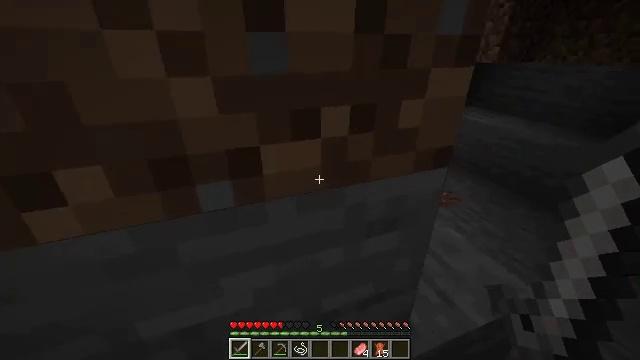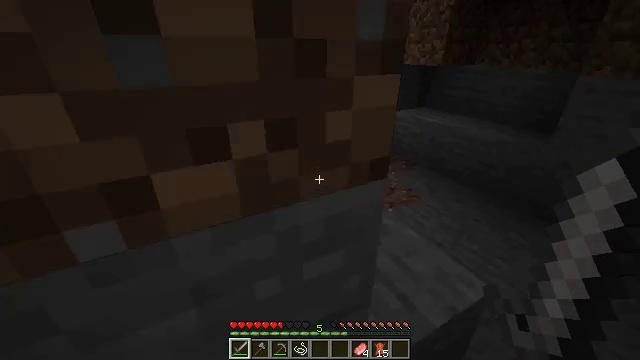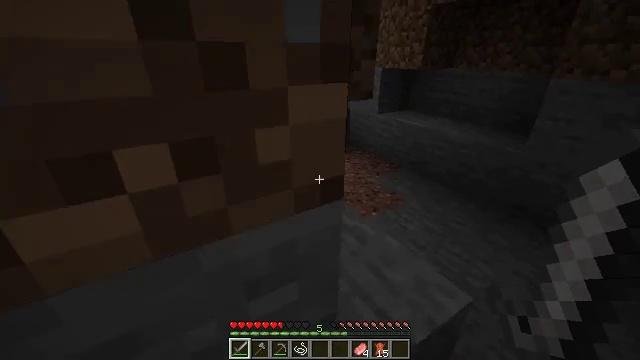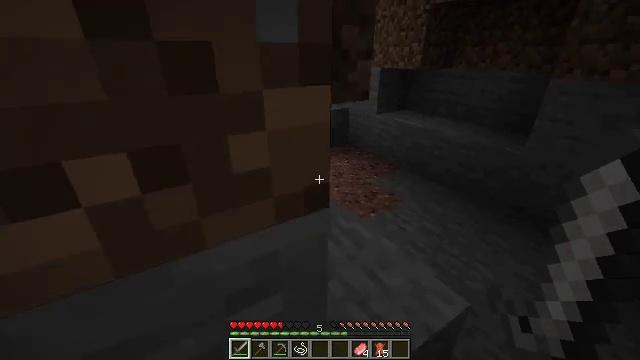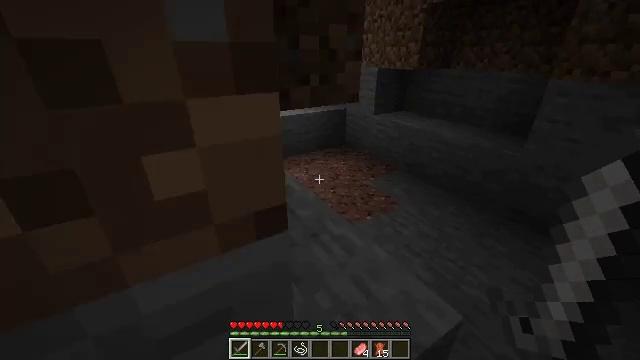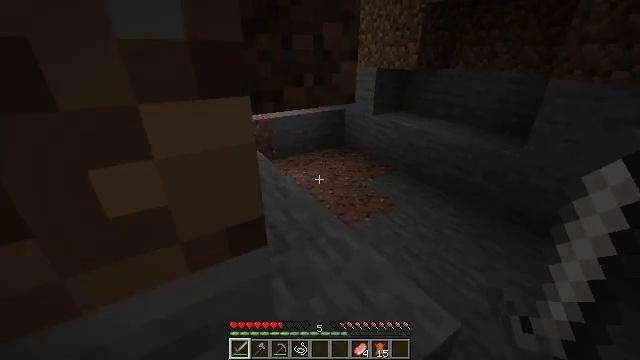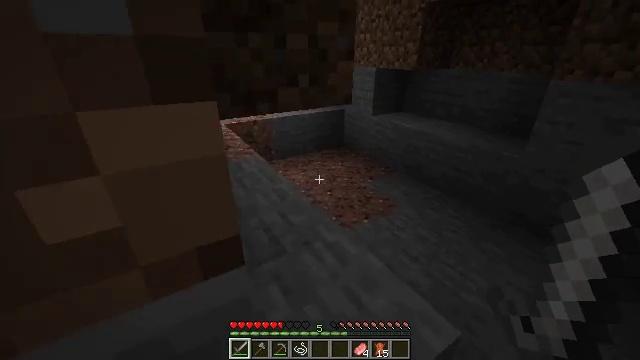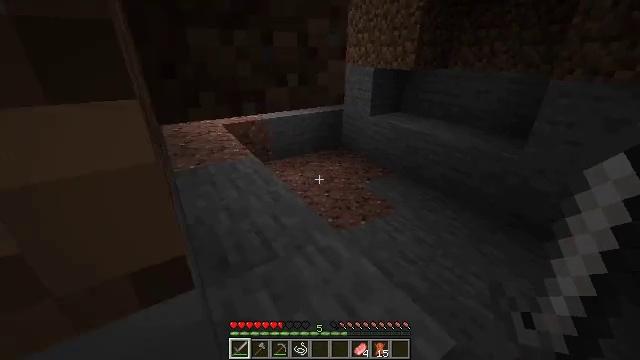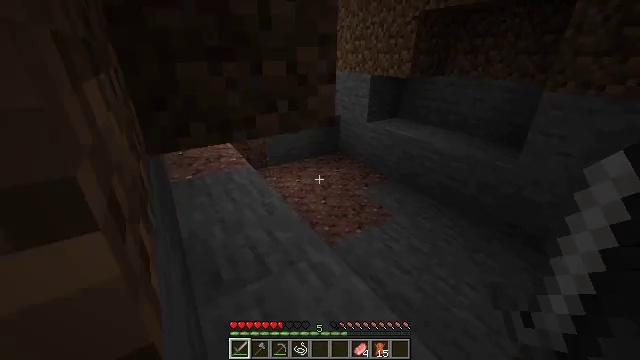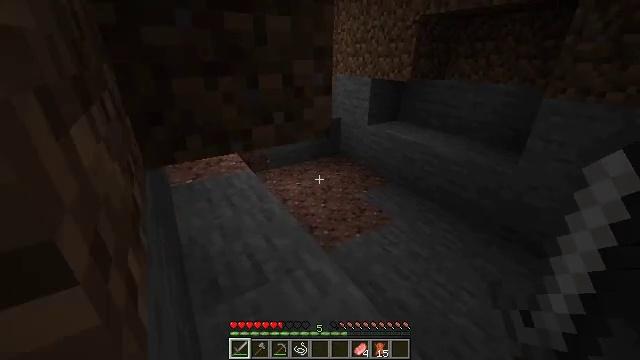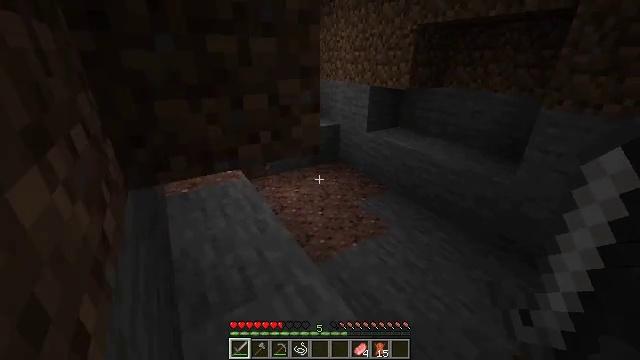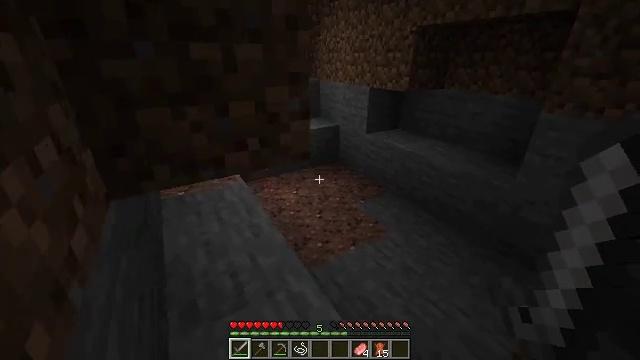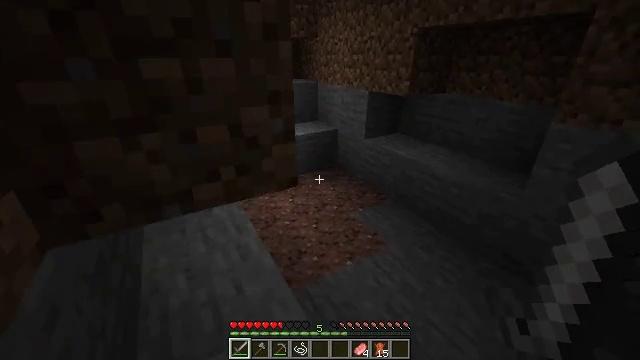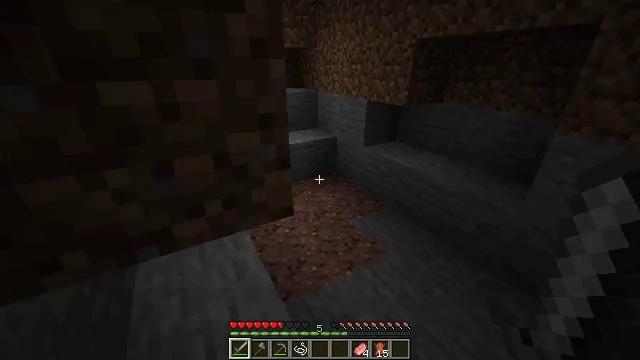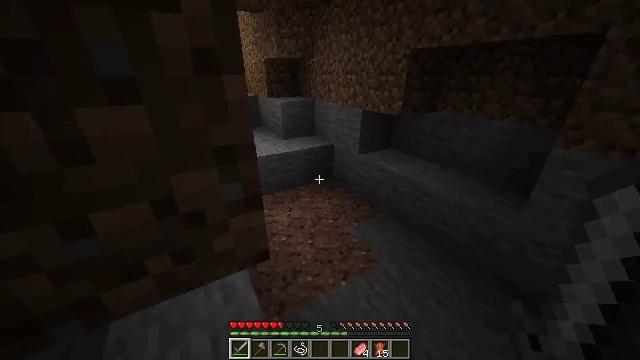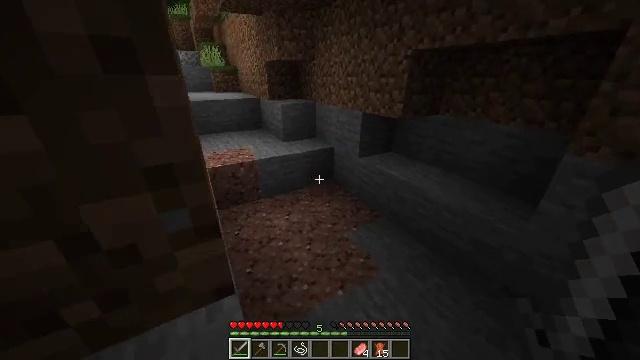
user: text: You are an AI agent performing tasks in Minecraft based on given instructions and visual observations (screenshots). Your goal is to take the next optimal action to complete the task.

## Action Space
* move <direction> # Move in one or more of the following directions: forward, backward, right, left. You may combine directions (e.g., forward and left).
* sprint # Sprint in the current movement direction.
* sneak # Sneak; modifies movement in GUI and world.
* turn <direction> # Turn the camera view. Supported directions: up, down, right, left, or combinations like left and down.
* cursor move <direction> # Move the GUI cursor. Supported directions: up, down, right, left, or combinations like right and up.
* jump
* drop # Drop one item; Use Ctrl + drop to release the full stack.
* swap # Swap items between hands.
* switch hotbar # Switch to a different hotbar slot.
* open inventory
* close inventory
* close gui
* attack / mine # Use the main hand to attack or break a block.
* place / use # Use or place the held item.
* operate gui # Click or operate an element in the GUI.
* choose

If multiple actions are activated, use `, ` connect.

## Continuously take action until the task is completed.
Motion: motion action
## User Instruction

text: Mine block crafting table.
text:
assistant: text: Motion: move forward and move right, sneak, turn right
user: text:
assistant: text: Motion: move forward and move right, sneak, turn right
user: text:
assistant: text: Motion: move forward and move right, sneak
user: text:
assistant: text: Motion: move forward and move right, sneak
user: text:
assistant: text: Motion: move forward, sneak
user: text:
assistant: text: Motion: move forward, sneak
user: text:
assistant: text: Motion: move forward
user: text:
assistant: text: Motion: move forward
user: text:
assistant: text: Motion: move forward
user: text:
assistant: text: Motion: move forward
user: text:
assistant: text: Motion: move forward, sprint
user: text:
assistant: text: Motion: move forward, sprint
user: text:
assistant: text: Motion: move forward, sprint
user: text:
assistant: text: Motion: move forward and move right, sprint
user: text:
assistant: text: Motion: move forward and move right, turn left
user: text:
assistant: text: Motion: move forward and move right, turn left
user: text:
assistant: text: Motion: move forward and move right, turn left
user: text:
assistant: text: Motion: move forward and move right, turn left and up
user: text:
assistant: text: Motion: move forward and move right, turn left and up
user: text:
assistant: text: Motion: move forward and move right, turn left
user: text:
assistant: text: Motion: move forward, sprint, turn left
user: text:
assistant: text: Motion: move forward, sprint, turn left and up
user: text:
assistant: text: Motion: move forward, sprint, turn left and up
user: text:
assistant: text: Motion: move forward, turn left and up
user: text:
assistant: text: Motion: move forward, turn left and up
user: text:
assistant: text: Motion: move forward
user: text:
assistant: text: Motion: move forward
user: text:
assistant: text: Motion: move forward
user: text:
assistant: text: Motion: move forward
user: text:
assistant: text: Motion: move forward